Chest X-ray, AP view. Patient: 66 years old, sex M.
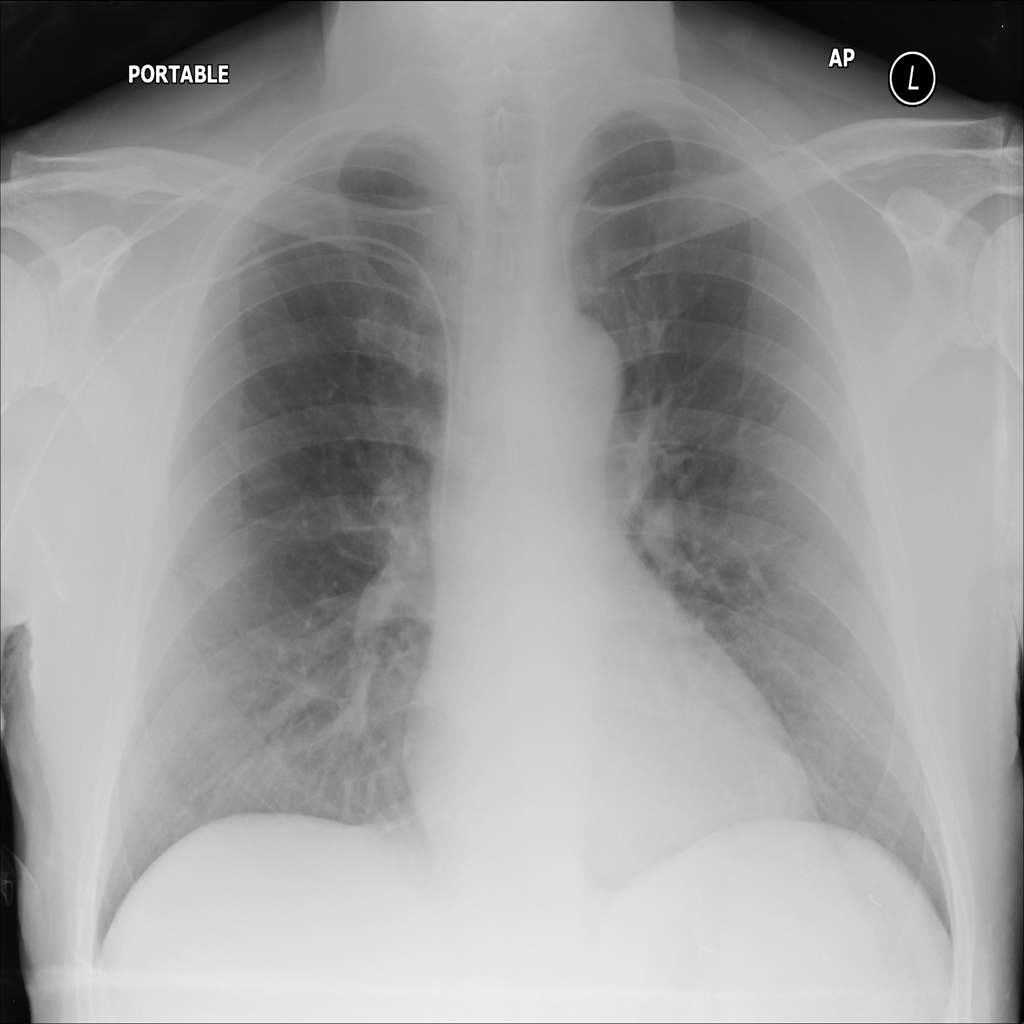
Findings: No Finding